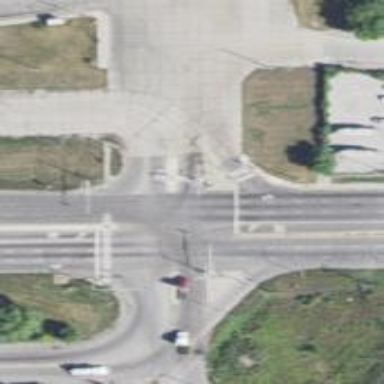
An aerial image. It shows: Footway located on traffic island.